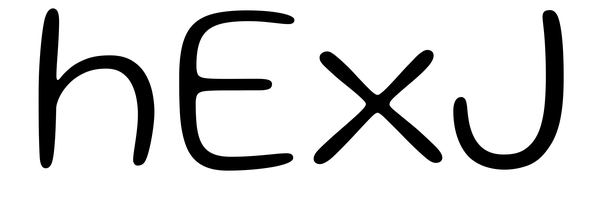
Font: Gluten_ExtraLight